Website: home-depot
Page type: billing-address
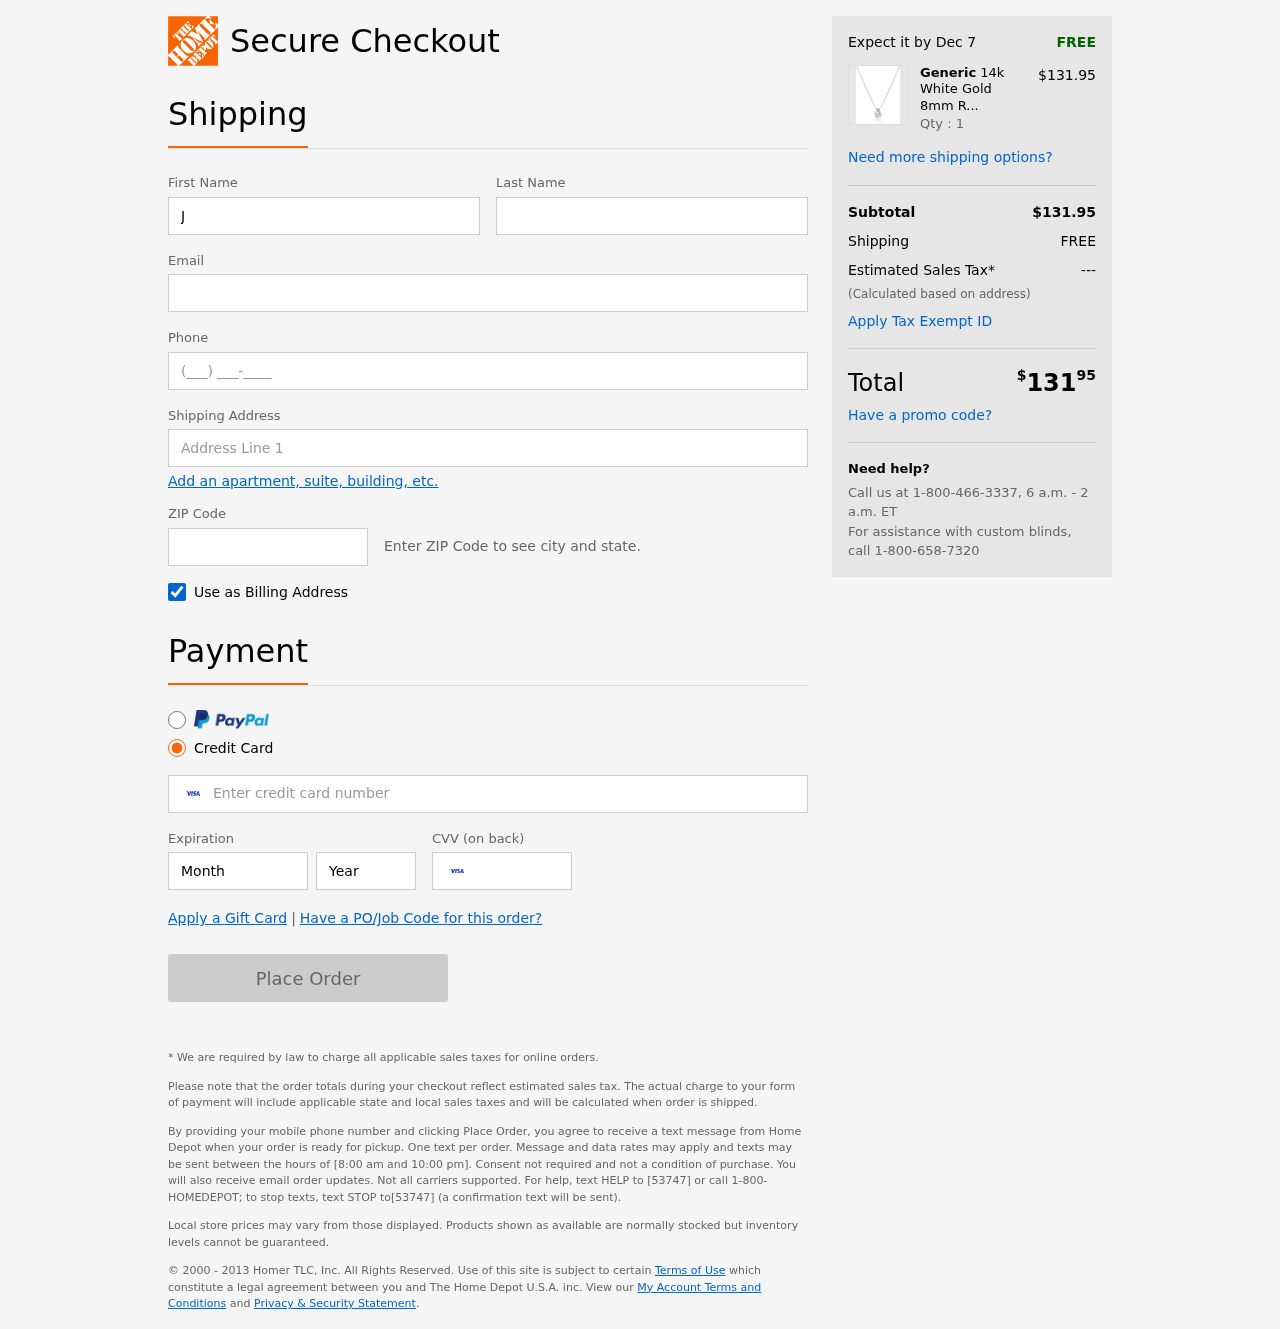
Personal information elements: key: PII_FIRSTNAME
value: Jamie
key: PII_LASTNAME
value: Perry
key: PII_EMAIL
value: jamie.perry@gmail.com
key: PII_PHONE
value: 9872043087
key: PII_STREET
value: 0352 Brown Cliffs
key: PII_POSTCODE
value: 47586
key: PII_CARD_NUMBER
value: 4897 0125 6252 3533
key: PII_CARD_EXPIRY_MONTH
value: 04
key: PII_CARD_CVV
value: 141
Product elements: key: PRODUCT1_BRAND
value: Generic
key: PRODUCT1_NAME
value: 14k White Gold 8mm Round Cubic Zirconia Solitaire Pendant Necklace (2 carat, Diamond Equivalent), 18
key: PRODUCT1_PRICE
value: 131.95
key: PRODUCT1_QUANTITY
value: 1
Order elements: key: ORDER_DELIVERY_DATE
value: Dec 7
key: ORDER_SUBTOTAL
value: $131.95
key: ORDER_SHIPPING_COST
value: FREE
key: ORDER_TAX
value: ---
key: ORDER_TOTAL2
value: $13195